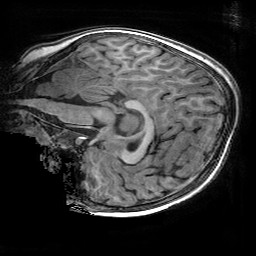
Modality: T1w
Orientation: sagittal
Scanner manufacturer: ge
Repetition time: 0.008096 s
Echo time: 0.00318 s